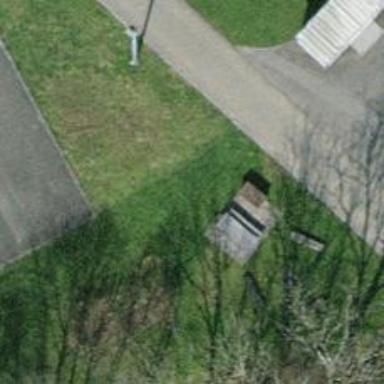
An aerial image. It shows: Picnic site for tourists.